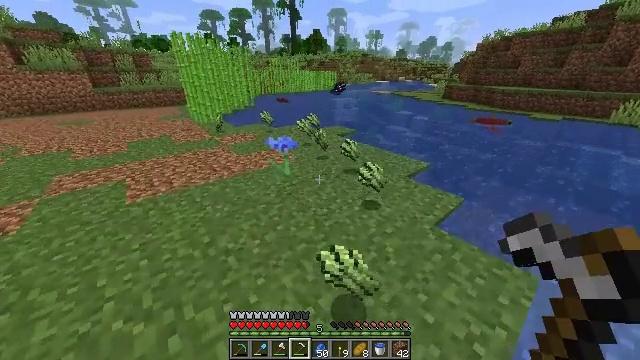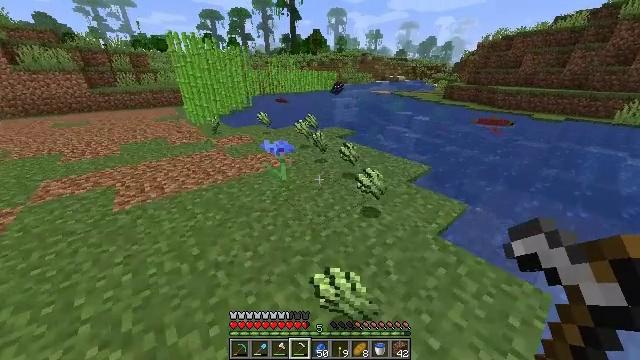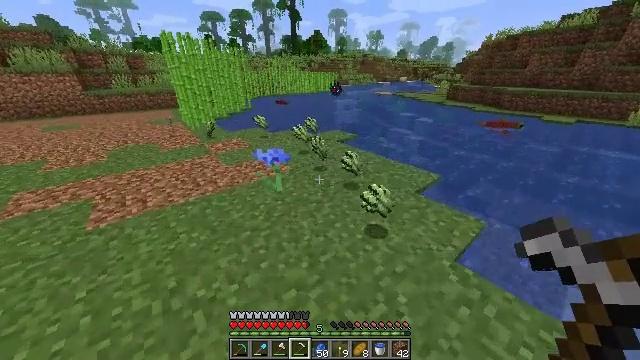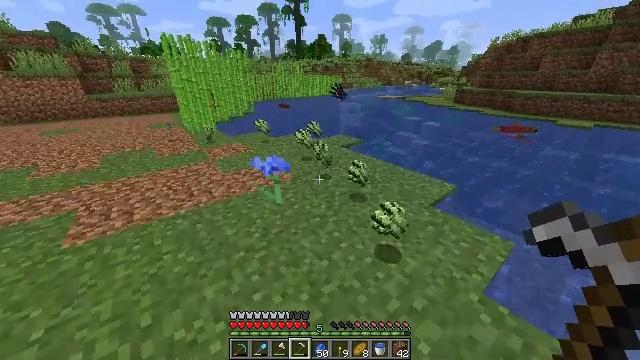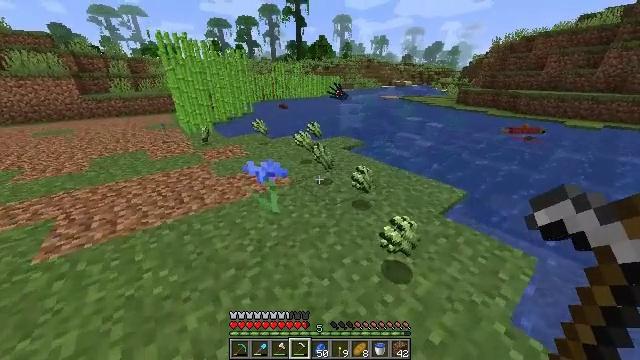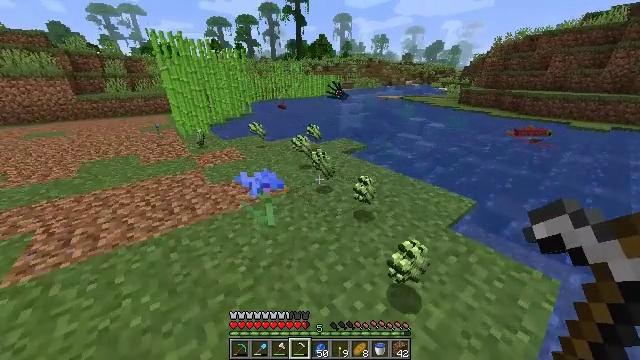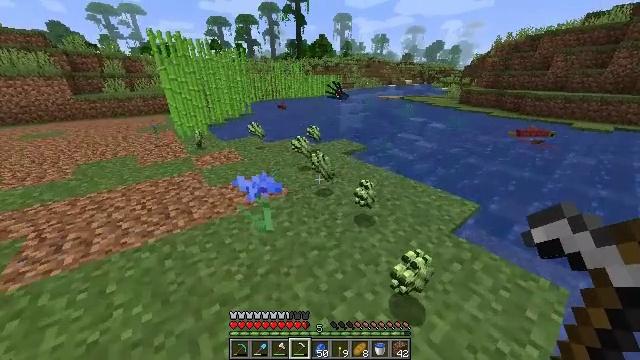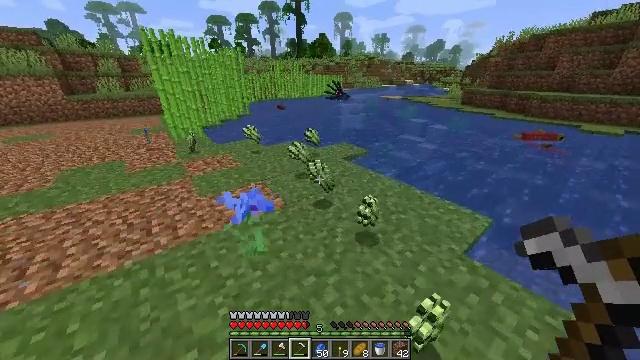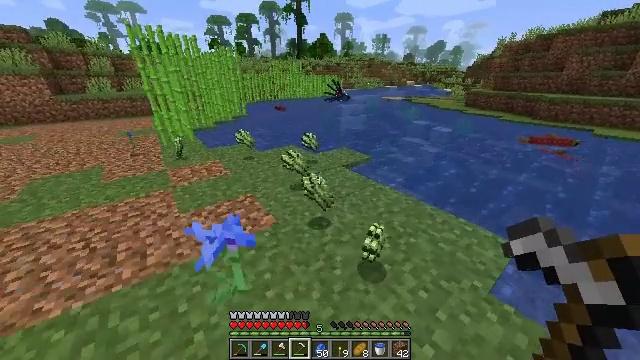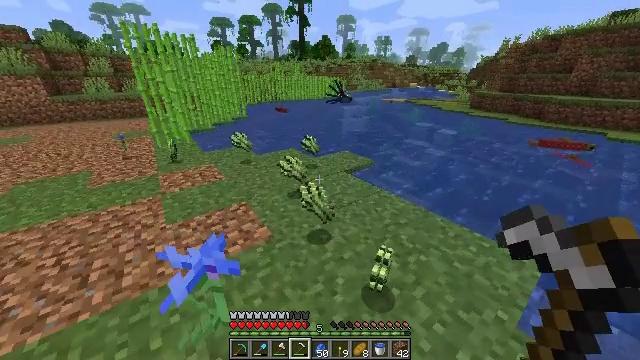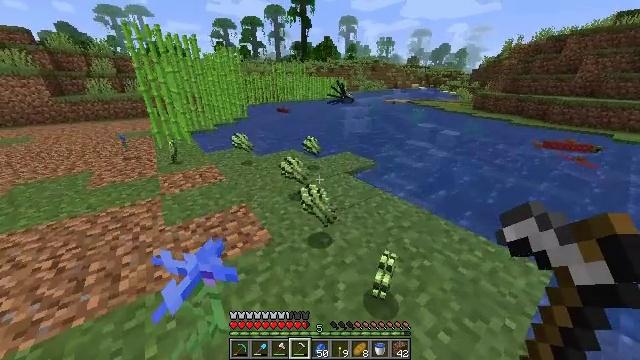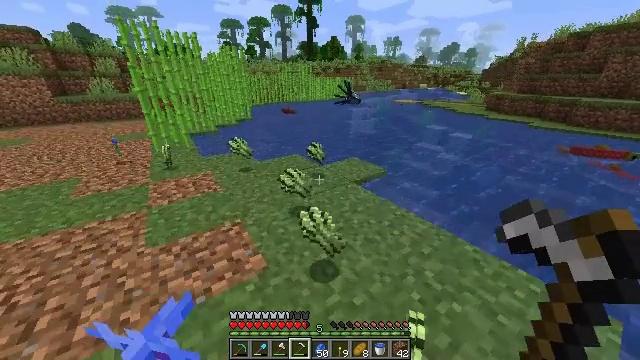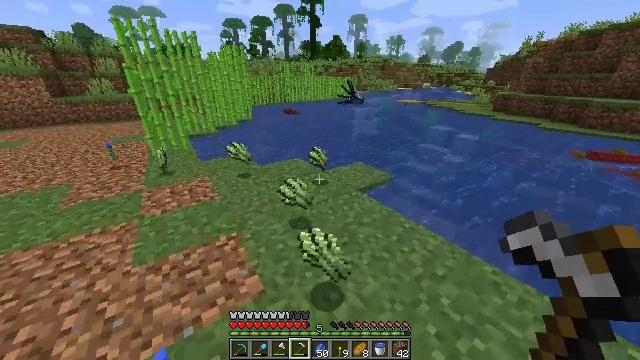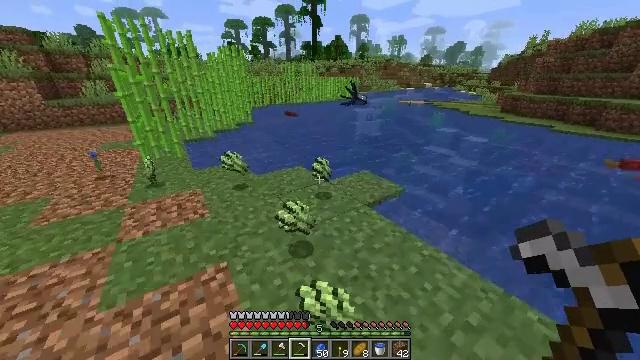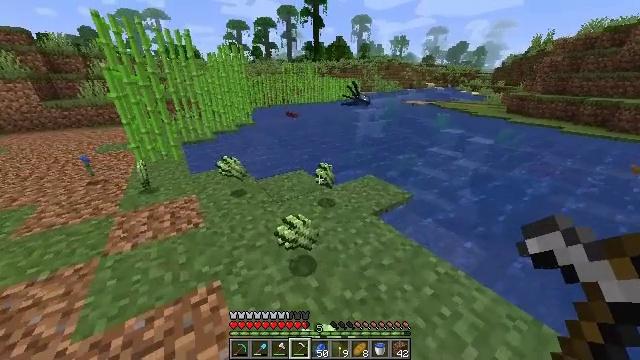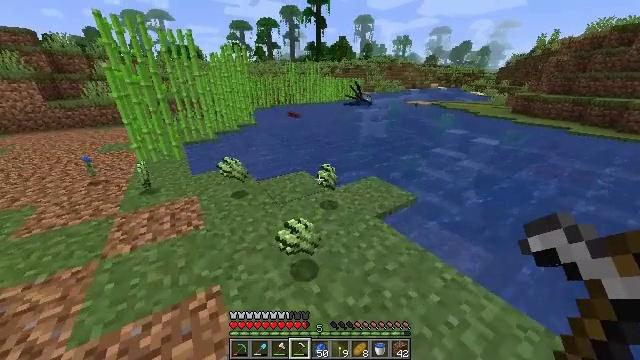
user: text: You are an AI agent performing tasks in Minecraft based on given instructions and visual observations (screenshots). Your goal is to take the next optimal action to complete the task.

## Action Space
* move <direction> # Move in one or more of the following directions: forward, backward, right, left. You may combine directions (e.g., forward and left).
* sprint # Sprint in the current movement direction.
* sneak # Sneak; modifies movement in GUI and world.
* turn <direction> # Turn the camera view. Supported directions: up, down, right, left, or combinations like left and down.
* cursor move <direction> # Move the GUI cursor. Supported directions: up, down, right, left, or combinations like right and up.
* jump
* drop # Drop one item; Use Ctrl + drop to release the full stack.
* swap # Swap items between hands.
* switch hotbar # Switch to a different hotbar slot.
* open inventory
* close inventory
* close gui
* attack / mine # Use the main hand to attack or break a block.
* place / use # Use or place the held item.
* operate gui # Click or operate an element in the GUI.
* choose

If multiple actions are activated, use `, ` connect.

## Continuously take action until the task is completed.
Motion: motion action
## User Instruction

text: Harvest sugar cane from the plant.
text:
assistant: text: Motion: move forward, sprint
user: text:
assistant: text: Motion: move forward, sprint
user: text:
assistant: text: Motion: move forward, sprint, turn left
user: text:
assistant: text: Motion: move forward, sprint
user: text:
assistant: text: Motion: move forward, sprint
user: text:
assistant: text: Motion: move forward, sprint
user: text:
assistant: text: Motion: move forward, sprint
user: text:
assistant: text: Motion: move forward, sprint
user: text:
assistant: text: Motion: move forward, sprint
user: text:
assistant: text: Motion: move forward, sprint
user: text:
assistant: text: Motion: move forward, sprint, turn left
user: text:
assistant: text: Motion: move forward, sprint
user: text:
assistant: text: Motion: move forward, sprint
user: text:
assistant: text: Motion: move forward, sprint
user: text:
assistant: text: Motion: move forward, sprint
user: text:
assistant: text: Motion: move forward, sprint
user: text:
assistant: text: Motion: move forward, sprint, turn left
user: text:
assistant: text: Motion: move forward, sprint
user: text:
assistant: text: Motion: move forward, sprint, turn left
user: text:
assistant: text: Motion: move forward, sprint, turn left
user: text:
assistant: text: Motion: move forward and move right, sprint, turn left
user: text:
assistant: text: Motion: move forward and move right, sprint, turn left
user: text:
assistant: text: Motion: move forward and move right, sprint, turn left
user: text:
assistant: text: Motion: move forward, sprint, turn left and up
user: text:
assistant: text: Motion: move forward, sprint, turn left and up
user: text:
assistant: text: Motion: move forward and move left, sprint, turn left and up
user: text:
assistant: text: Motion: move forward and move left, sprint, turn left and up
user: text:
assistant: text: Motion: move forward and move left, sprint
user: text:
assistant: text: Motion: move forward and move left, sprint
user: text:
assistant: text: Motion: move forward and move left, sprint, turn right and up